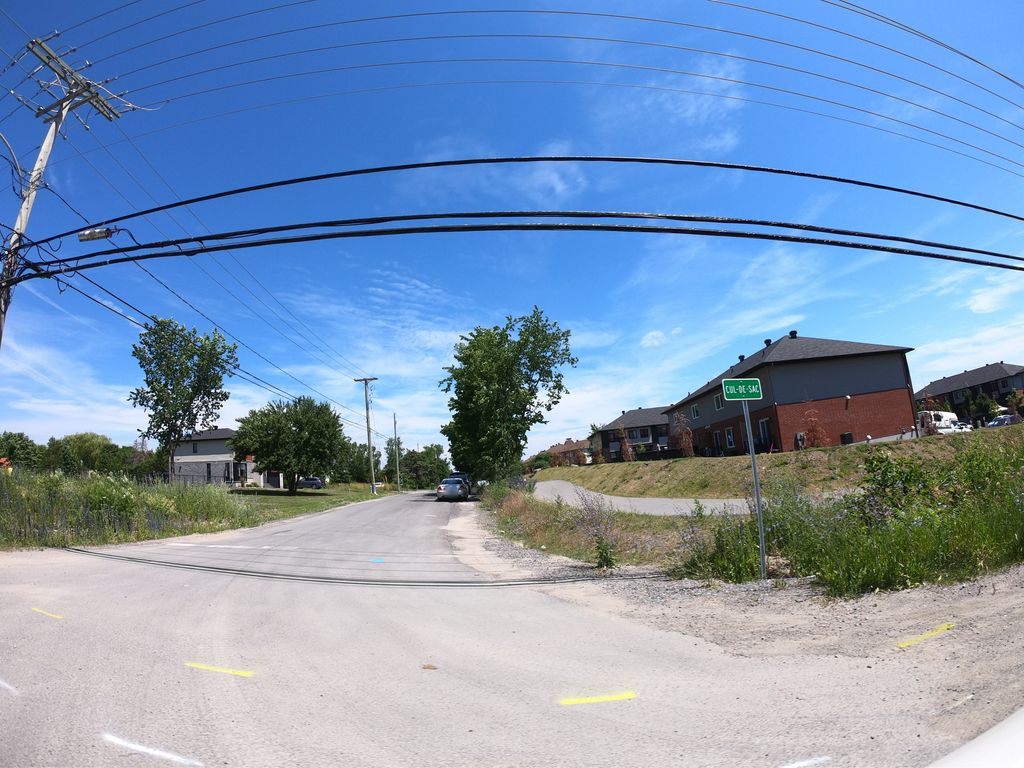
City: ottawa-gatineau